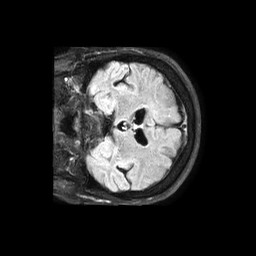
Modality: FLAIR
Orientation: coronal
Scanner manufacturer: philips
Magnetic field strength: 1.5 T
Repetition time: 6 s
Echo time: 0.1029 s